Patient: sex F, age 68
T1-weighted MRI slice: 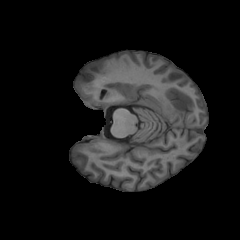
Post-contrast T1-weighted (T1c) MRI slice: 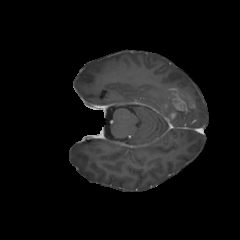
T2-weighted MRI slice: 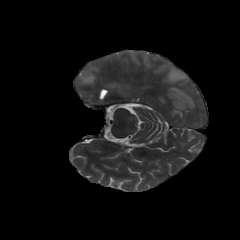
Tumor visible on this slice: yes
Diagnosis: Glioblastoma, IDH-wildtype
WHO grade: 4